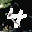
Label: 4